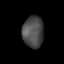
Tissue: lung
Cell type: T cells
Senescence score: 0.2209
Nuclear area (px): 645
Mean DAPI intensity: 75.457